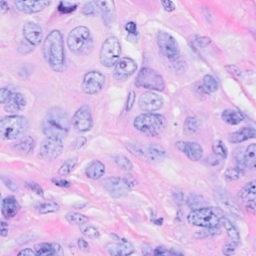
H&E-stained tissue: Breast